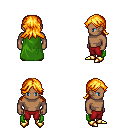
a pixel art fantasy rpg character, male body template, human, dark skin, green cape, red pants, light blonde loose hair, gold boots, four views (front, back, left, right), 2x2 character sprite sheet, small pixel art, hard edges, no anti-aliasing